Question: I have a very simple code that should draw a circle, but its not looking like one, and not at the right position The coordinates are all somewhat shifted. The canvas is set to 'style="width: 600px; height: 600px;"'. I tried it on chrome and safari - looks the same so it's not a browser bug.
So my questions are (there is probably one answer for both):
1. If I am putting the center at (100, 100), why is the circle not at an equal distance from the left border, that it is from the top border?
2. Why is the (300, 300) point out of the canvas, and not in the center?
The code:
'''
var context = document.getElementById('c').getContext("2d");
context.fillStyle = 'black';
context.fill();
context.beginPath();
context.arc(100, 100, 30, 0, 2 * Math.PI, true);
context.stroke();
'''
How it looks:

# Edit
According to the comment I found out that writing '<canvas id="myCanvas" style="width: 578px; height: 200px;"></canvas>' is causing this problem, and writing '<canvas id="myCanvas" width="578" height="200"></canvas>' solves it. Anyone knows why?
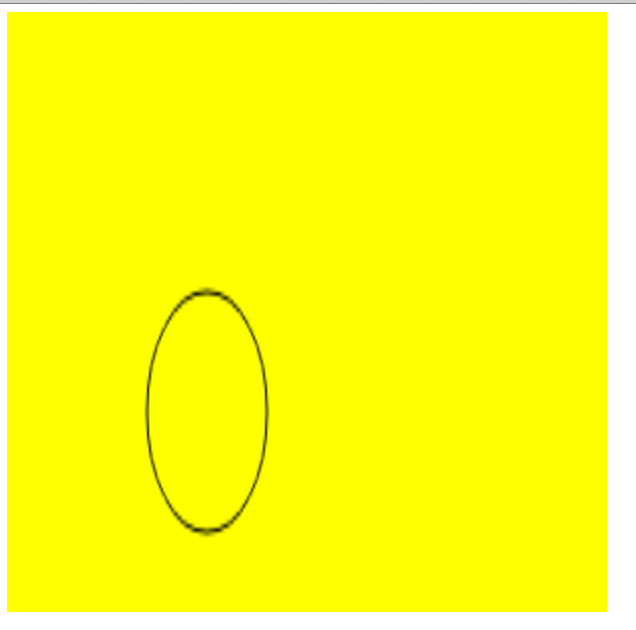
Answer: This is documented in the <URL>.
The 'width="x" height="y"' describe the of the canvas and default to '300 x 150 px'. As a side-effect, they describe the default visible size of the canvas.
The 'width: x; height: y;' set on the canvas can stretch/compact that drawing area, but they don't change its size.
In your case, the browser stretches the default drawing area ('300 x 150 px') to meet the given CSS of '600 x 600 px'.